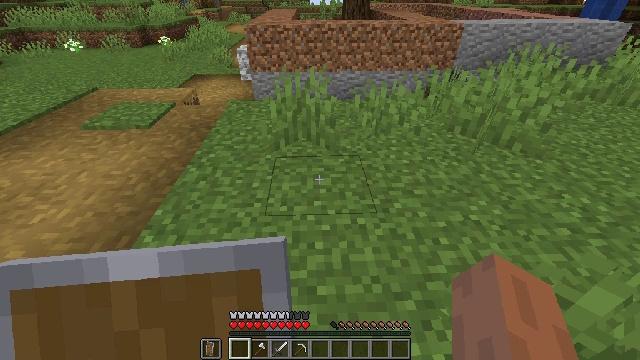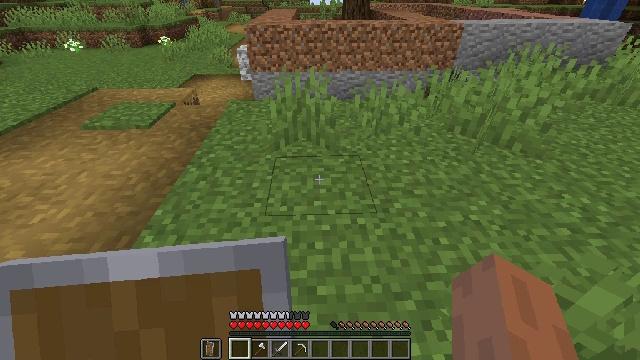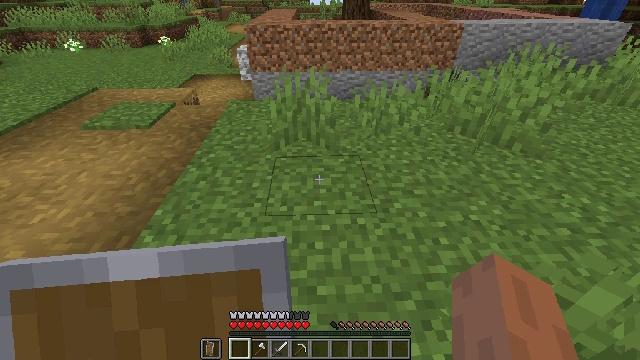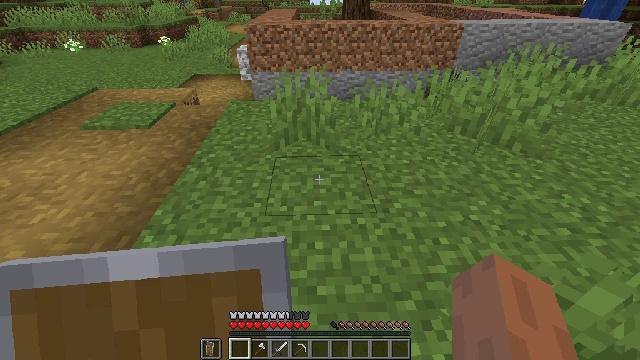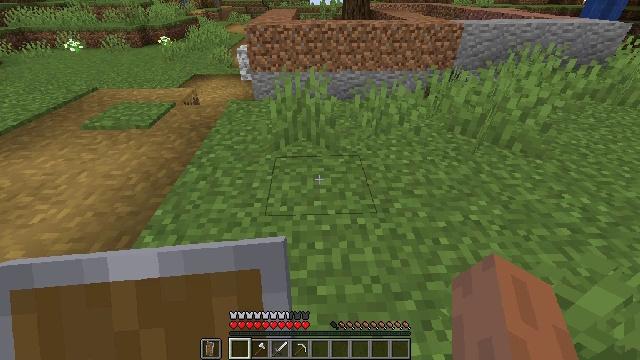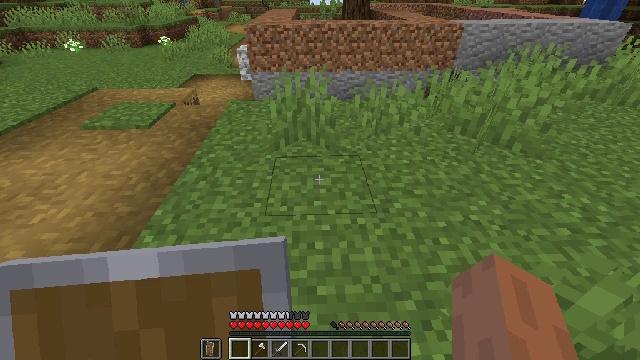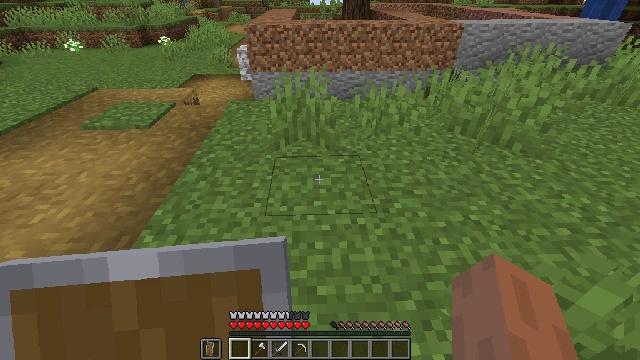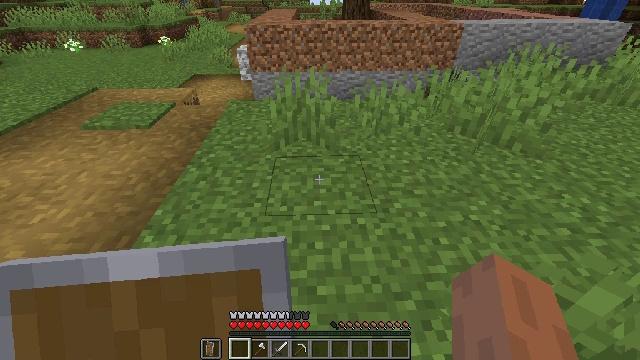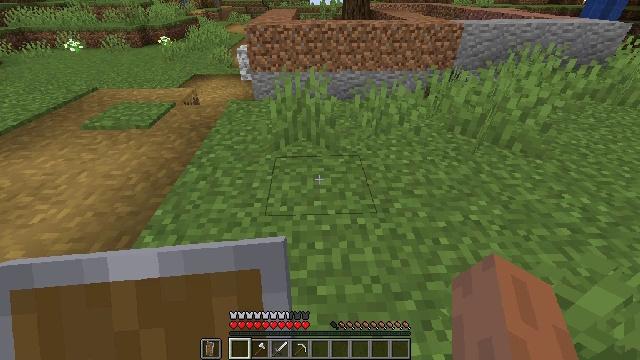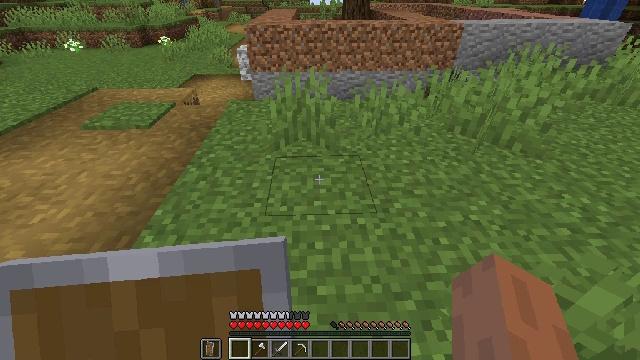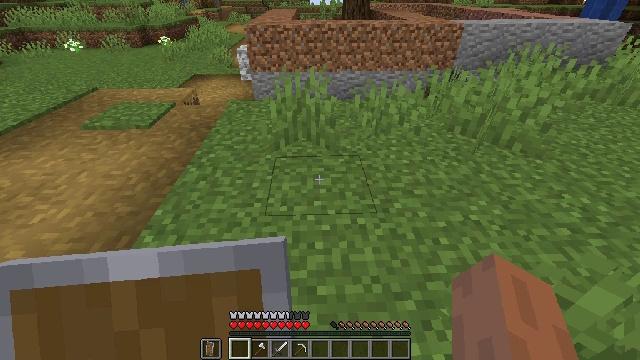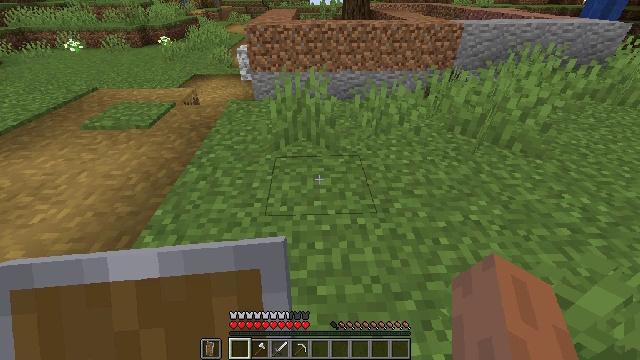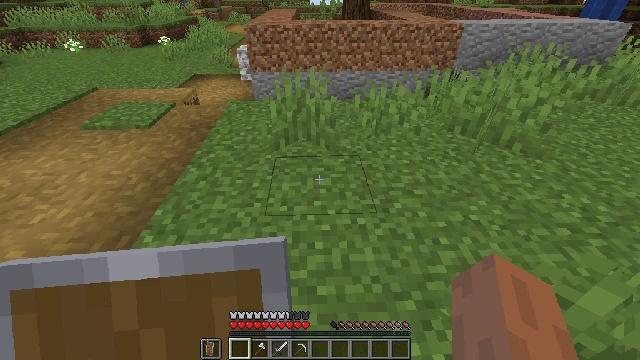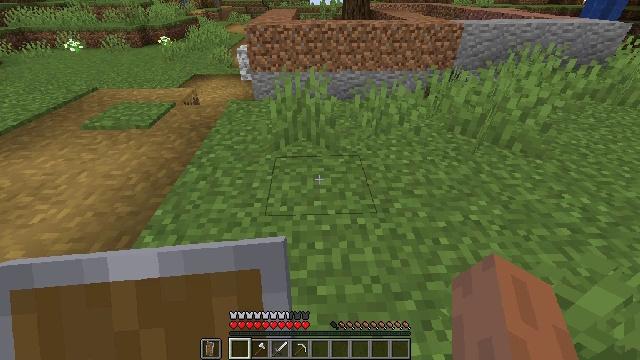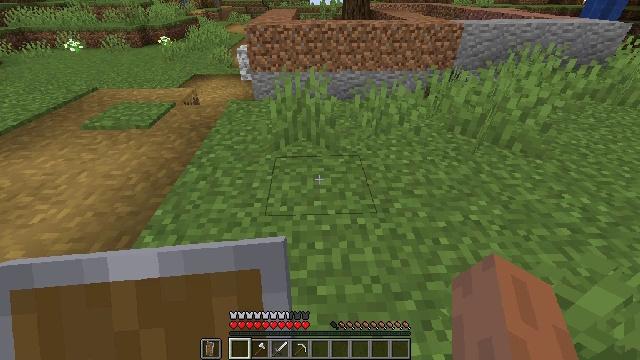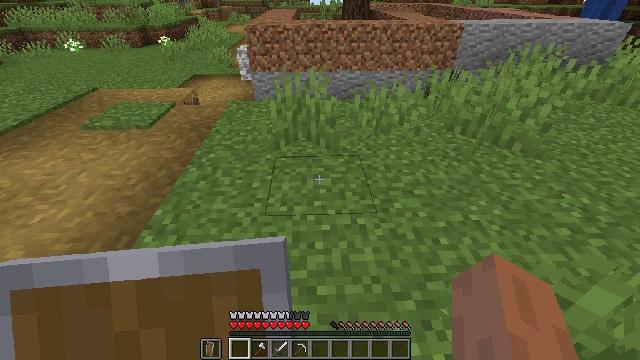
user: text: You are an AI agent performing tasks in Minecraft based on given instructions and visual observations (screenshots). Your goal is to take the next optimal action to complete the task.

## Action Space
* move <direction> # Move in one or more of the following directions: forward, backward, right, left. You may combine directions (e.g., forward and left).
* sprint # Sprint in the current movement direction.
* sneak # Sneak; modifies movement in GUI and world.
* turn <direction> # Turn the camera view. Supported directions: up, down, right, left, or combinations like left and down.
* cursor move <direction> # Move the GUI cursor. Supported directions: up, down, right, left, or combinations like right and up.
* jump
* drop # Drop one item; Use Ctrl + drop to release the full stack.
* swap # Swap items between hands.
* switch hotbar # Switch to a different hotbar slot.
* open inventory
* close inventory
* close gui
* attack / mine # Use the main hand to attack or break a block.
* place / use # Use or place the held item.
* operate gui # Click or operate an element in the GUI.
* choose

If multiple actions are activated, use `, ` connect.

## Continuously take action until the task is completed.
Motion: motion action
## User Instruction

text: craft item air
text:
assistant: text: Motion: no_op
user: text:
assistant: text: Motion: no_op
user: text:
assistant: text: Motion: no_op
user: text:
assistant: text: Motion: no_op
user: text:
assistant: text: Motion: no_op
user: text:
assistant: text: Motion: no_op
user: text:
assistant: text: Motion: no_op
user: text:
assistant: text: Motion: no_op
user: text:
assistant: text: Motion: no_op
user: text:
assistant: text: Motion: no_op
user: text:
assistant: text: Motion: no_op
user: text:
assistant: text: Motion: no_op
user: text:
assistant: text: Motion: no_op
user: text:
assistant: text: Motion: no_op
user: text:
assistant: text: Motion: no_op
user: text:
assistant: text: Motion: no_op
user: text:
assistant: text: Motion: no_op
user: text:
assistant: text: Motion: no_op
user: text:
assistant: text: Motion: no_op
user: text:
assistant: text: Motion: no_op
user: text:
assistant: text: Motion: no_op
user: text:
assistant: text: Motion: no_op
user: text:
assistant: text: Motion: no_op
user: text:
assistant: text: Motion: no_op
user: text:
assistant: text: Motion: no_op
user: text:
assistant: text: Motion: no_op
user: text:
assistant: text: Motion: no_op
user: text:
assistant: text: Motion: no_op
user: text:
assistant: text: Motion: no_op
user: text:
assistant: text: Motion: no_op